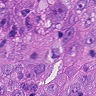
Metastatic tissue present: yes